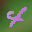
Label: 4